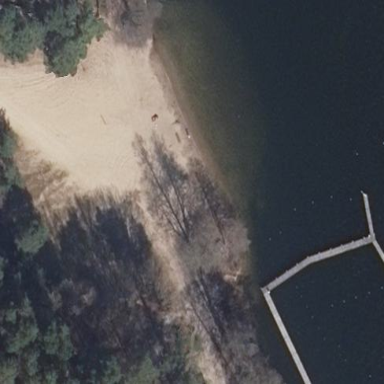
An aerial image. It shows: Beach popular for swimming.